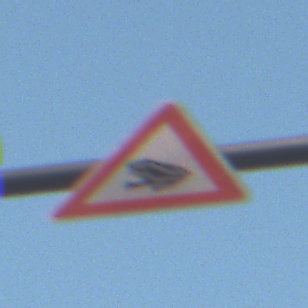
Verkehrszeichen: AmphibienwanderungRechts
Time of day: SunriseSunset
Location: Outdoor (Nature)
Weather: Clear
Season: NotSpecified
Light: Natural